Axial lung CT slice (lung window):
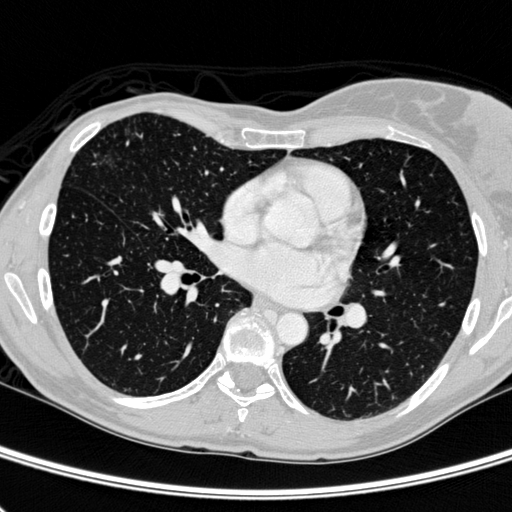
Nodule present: no